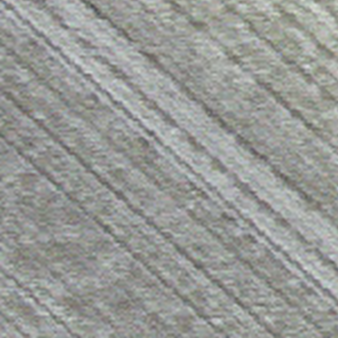
Label: other